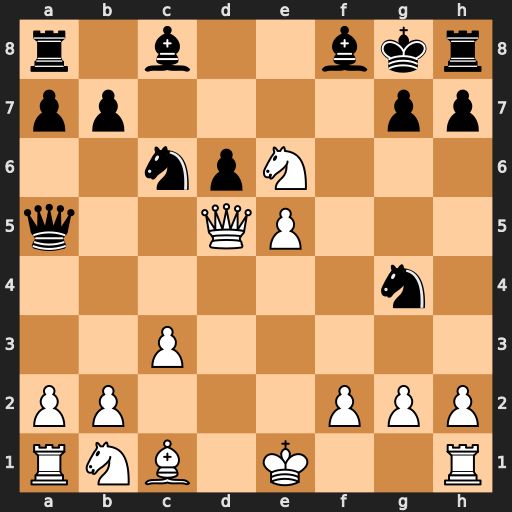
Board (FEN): r1b2bkr/pp4pp/2npN3/q2QP3/6n1/2P5/PP3PPP/RNB1K2R
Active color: w
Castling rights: KQ
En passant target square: -
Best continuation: Nc5+ Be6 Qxe6#